Question: Is there any simple transformation (transformation matrix...) that will transform section 'A' into section 'B'? The only requirement is that both sections should have the same size 'X'.
I plan to fill section 'A' with an image and then to transform it into section 'B' including the image. Right now I use javascript 'KineticJS' but I am willing to change the framework if necessary.
Is that doable?

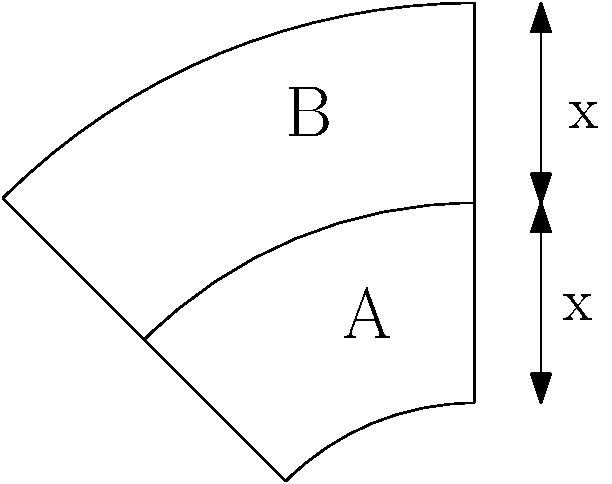
Answer: Your solution is not trivial.
Consider this illustration:
Lines radiate 360 degrees outward from a centerpoint and pass through both arcs A and B.

This illustration shows many more lines around the centerpoint.

Think of this as moving every pixel from A to a corresponding pixel in B. This uses linear interpolation (lerping) to move each pixel from A to B. The total number of colored pixels in A & B are the same--no pixels have been "magically" added to B.
Here's code for this illustration:
'''
var cx=150;
var cy=150;
ctx.lineWidth=1;
for(var a=0;a<Math.PI*2;a+=Math.PI/240){
for(var r=25;r<50;r++){
var x1=cx+r*Math.cos(a);
var y1=cy+r*Math.sin(a);
var x2=cx+(r+25)*Math.cos(a);
var y2=cy+(r+25)*Math.sin(a);
ctx.fillStyle="blue";
ctx.fillRect(x1,y1,1,1);
ctx.fillStyle="blue";
ctx.fillRect(x2,y2,1,1);
}
}
ctx.lineWidth=2;
ctx.beginPath();
ctx.arc(cx,cy,25,0,Math.PI*2);
ctx.closePath();
ctx.stroke();
ctx.beginPath();
ctx.arc(cx,cy,50,0,Math.PI*2);
ctx.closePath();
ctx.stroke();
ctx.beginPath();
ctx.arc(cx,cy,75,0,Math.PI*2);
ctx.closePath();
ctx.stroke();
'''
Notice that most of arc A is filled with blue pixels while some parts of B are "moired" (not completely filled). That's because A's quantity of pixels will not completely fill B's larger space.
Your image would appear the same. It would appear "correctly" in arc A but would have missing pixels in arc B.
What you need to do is "fill in the gaps in B" with appropriately determined pixels.
You can do this with an algorithm like bilinear interpolation which fills in the gaps in B by selecting a "best" pixel color. It does this by comparing 4 adjacent pixels in arc A. This algorithm enlarges a smaller image into a larger image by filling in "missing" pixels inside the larger space.
You will have to slightly adjust this algorithm to do non-axis-aligned interpolation. Here's an link to a nice example of bilinear interpolation:
<URL>